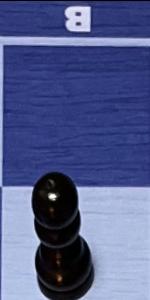
Label: Pawn_Black